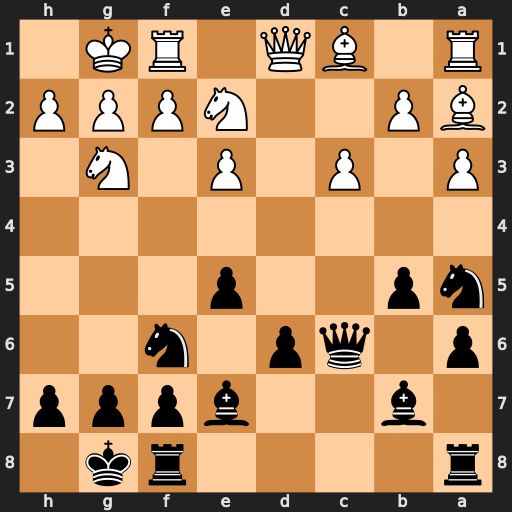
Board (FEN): r4rk1/1b2bppp/p1qp1n2/np2p3/8/P1P1P1N1/BP2NPPP/R1BQ1RK1
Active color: b
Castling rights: -
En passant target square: -
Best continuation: Qxg2#